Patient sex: M
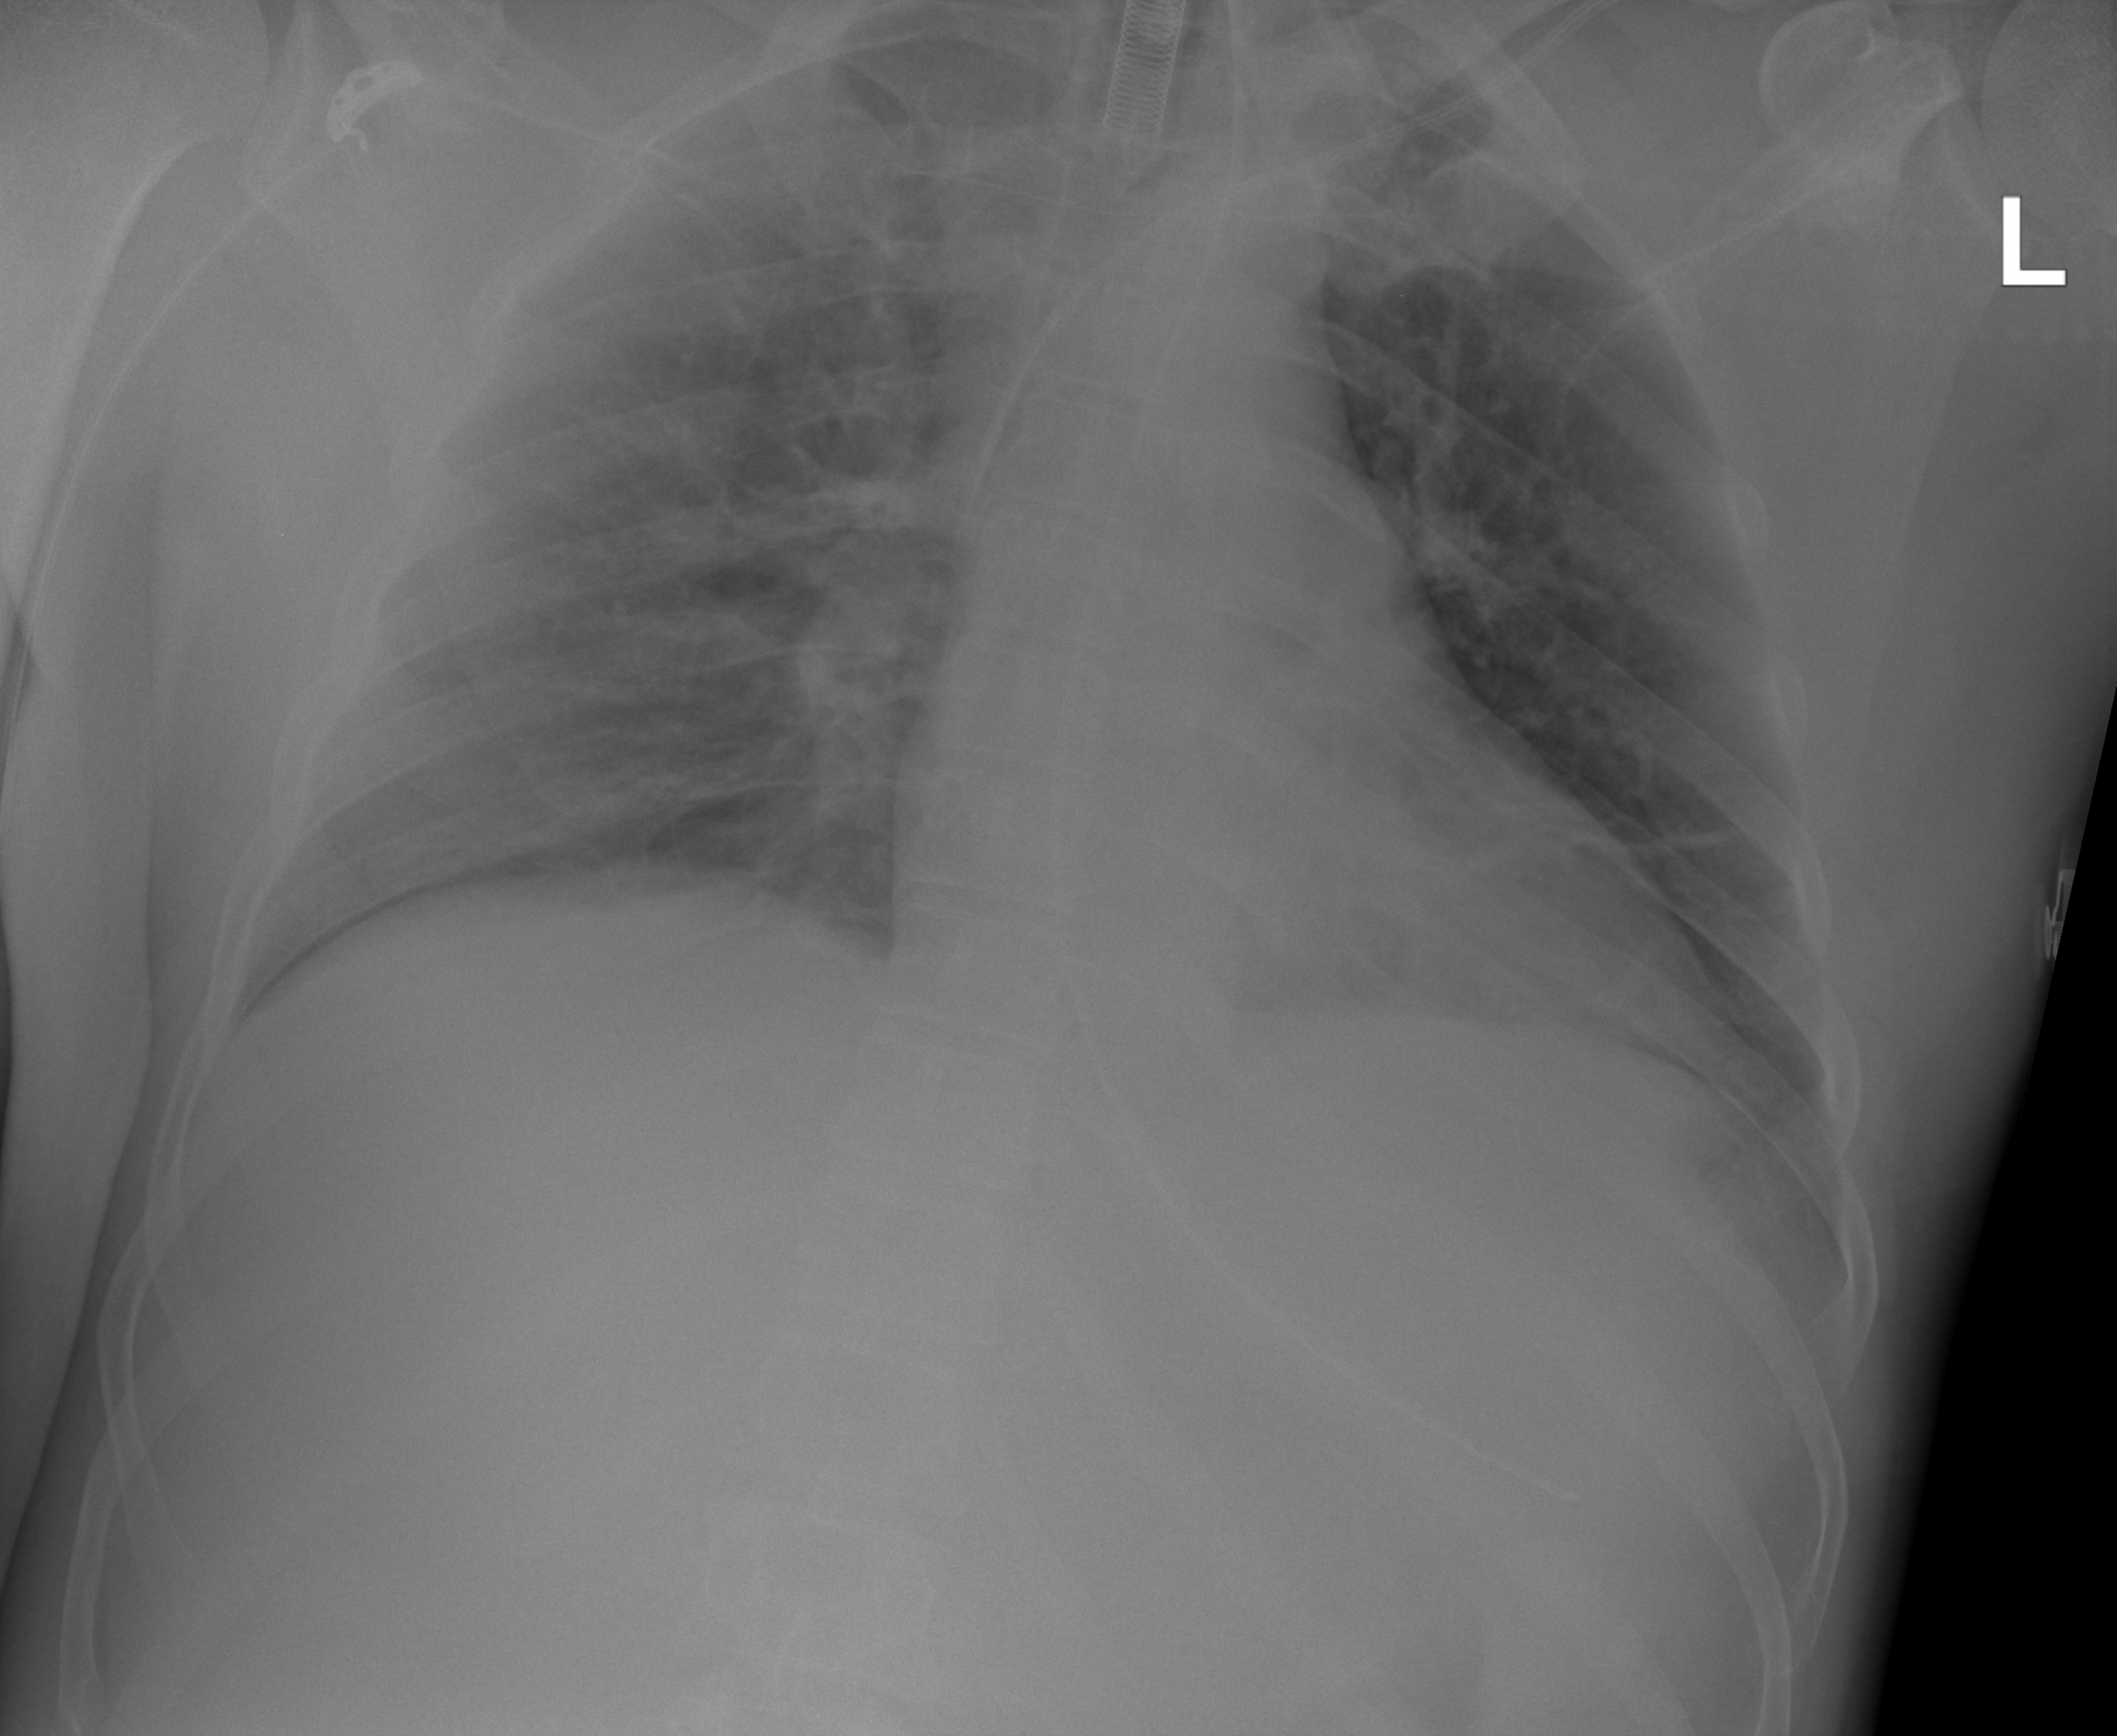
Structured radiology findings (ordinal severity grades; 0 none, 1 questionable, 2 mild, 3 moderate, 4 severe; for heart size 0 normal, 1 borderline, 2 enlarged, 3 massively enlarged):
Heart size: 0
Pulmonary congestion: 2
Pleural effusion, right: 0
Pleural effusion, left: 2
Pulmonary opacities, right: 0
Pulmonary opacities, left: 0
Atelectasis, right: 0
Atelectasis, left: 2